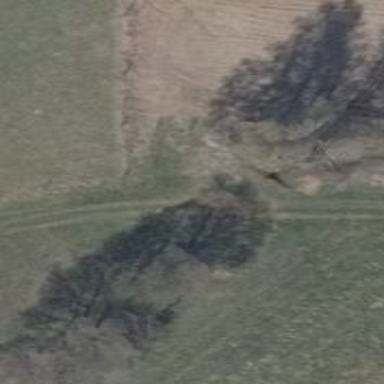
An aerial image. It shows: Culvert tunnel.